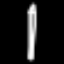
Label: pencil